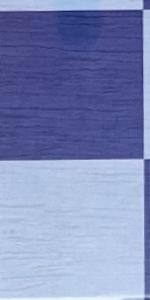
Label: Empty